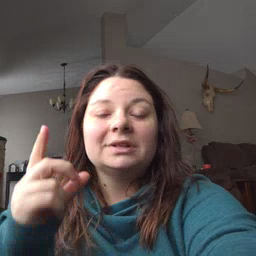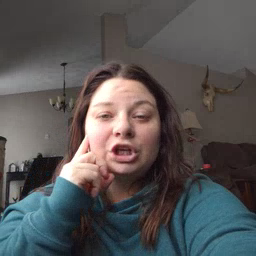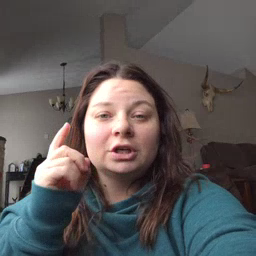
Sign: ear